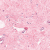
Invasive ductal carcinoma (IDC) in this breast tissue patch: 0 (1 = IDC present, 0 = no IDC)